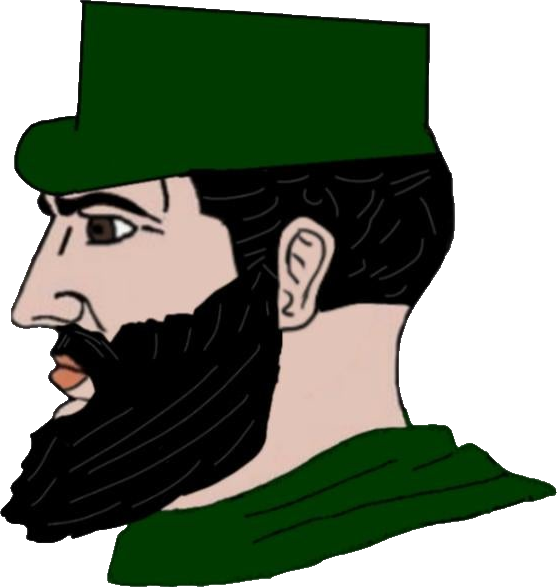
Label: 4_Yes_Chad